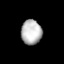
Tissue: lung
Cell type: Myeloid cells
Senescence score: 0.173
Nuclear area (px): 502
Mean DAPI intensity: 183.086